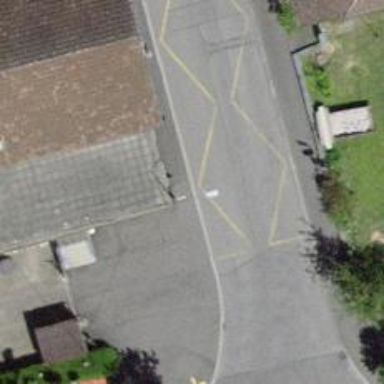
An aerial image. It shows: Bus stop with platform for public transport.